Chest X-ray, AP view. Patient: 61 years old, sex M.
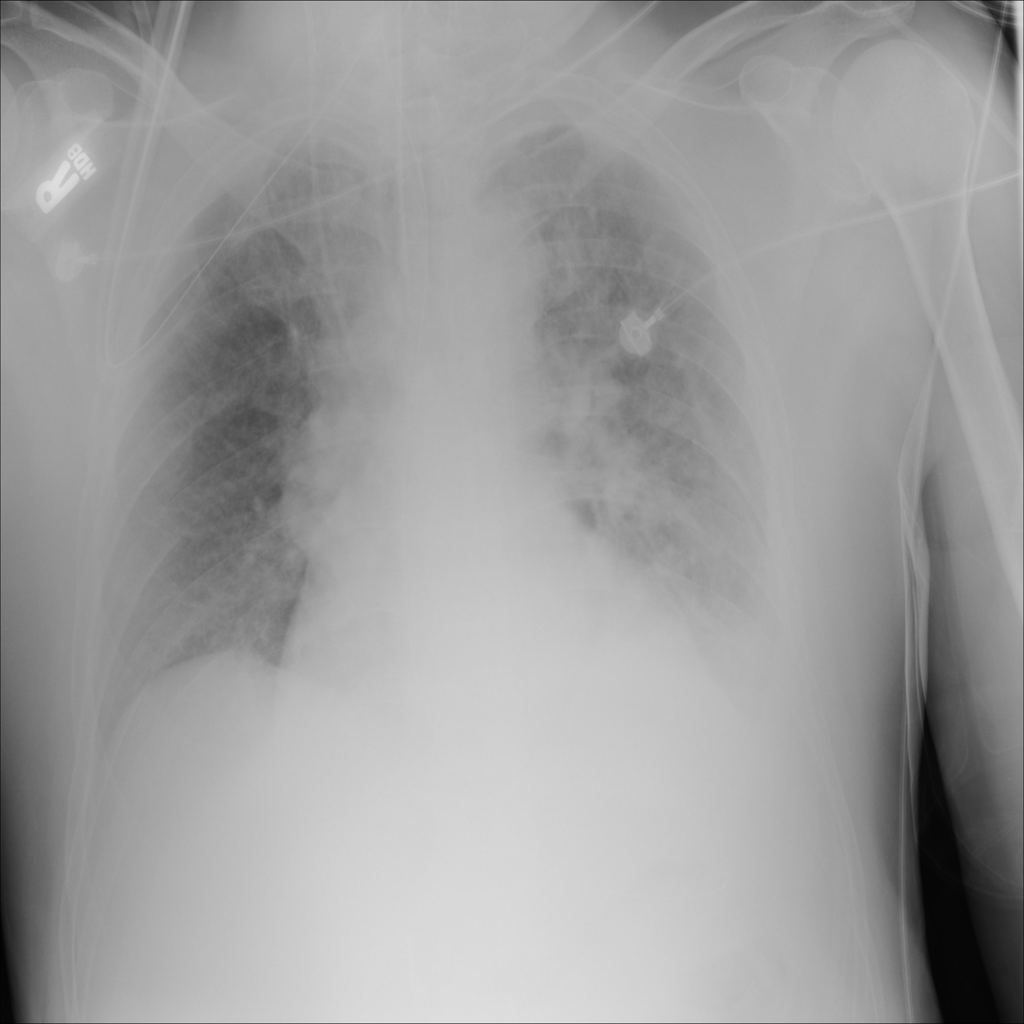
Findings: Effusion